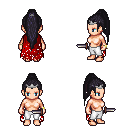
a pixel art fantasy rpg character, female body template, human, light skin, red tattered cape, white pants, raven extra-long topknot hairstyle, silver tiara, bracelets, dagger, four views (front, back, left, right), 2x2 character sprite sheet, small pixel art, hard edges, no anti-aliasing